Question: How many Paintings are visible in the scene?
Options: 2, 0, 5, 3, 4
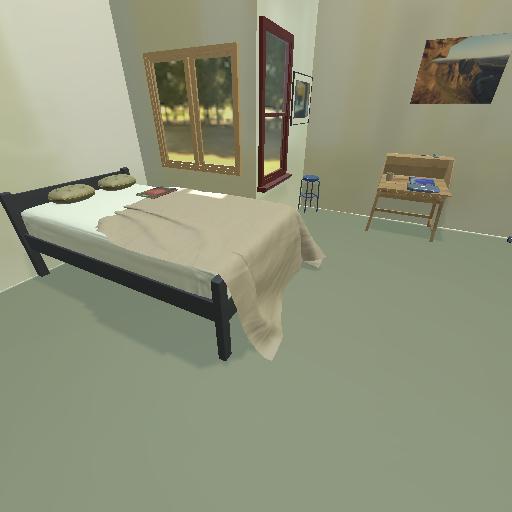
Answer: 2